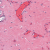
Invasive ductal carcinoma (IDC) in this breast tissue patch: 0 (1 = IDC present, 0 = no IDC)